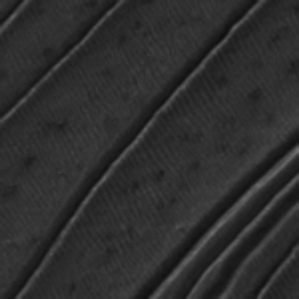
Label: frost